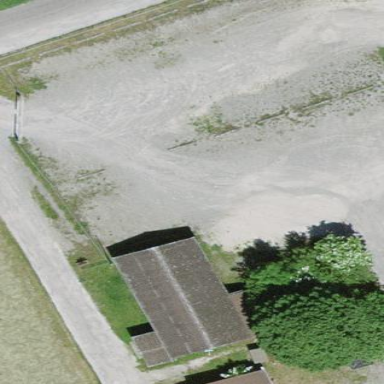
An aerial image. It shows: Parking area with fine gravel surface.